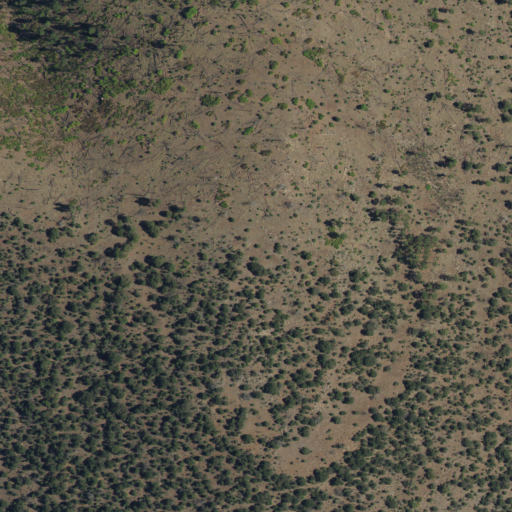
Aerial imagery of mountain in New Mexico named Elk Mountain containing evergreen forest and shrub